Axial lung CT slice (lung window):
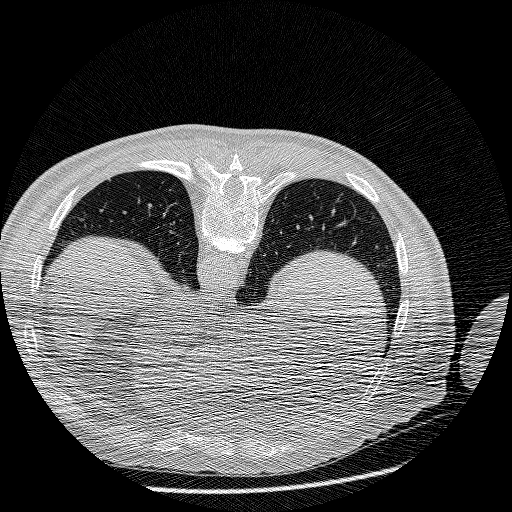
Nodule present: no